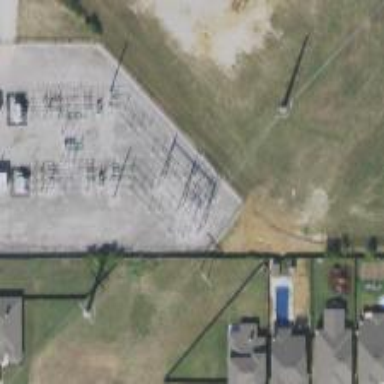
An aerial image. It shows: Power pole.